Interaction volume radius: 10 \u00c5
Interaction volume height: 40 \u00c5
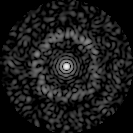
Disorder parameter: 0.823